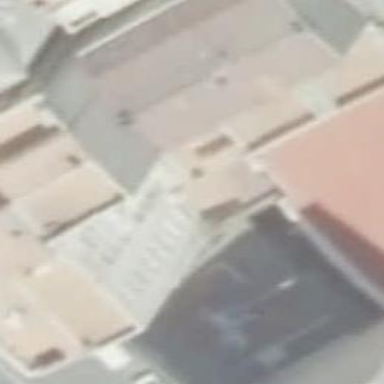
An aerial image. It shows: Part of building.